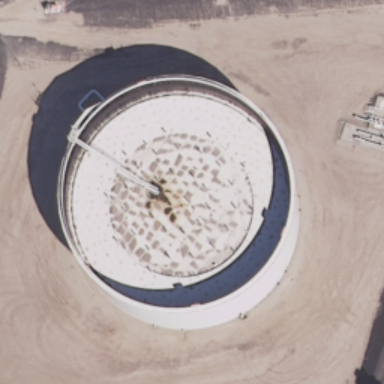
A white storage tank is on the sands .